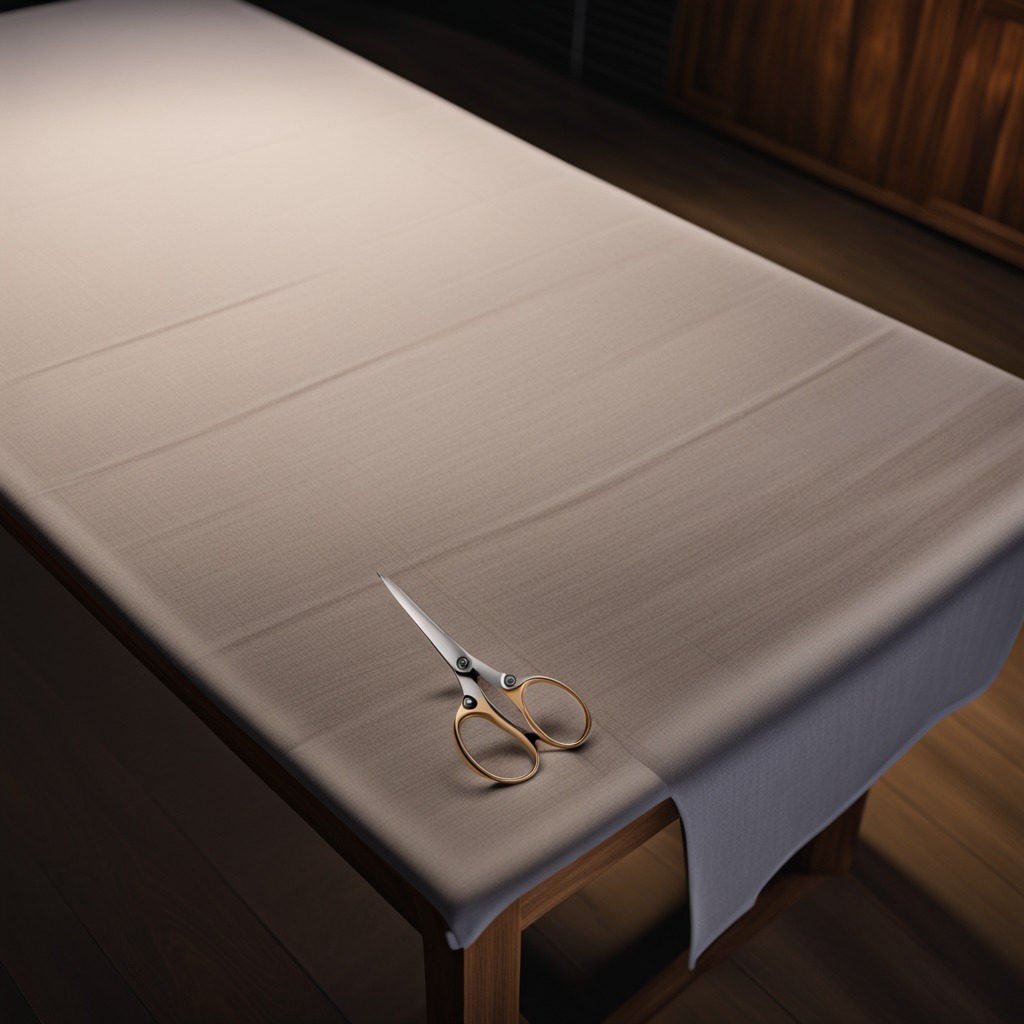
A scissor lying on a wooden table inside a workshop at night.